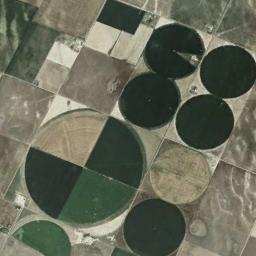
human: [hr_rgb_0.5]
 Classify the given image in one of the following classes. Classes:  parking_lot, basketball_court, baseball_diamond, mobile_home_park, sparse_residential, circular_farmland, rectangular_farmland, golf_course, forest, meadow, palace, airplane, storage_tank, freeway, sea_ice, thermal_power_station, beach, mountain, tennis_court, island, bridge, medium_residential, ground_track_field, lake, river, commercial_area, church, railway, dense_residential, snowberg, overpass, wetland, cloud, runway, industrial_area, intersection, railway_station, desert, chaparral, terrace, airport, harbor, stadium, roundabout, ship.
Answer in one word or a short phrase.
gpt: circular_farmland